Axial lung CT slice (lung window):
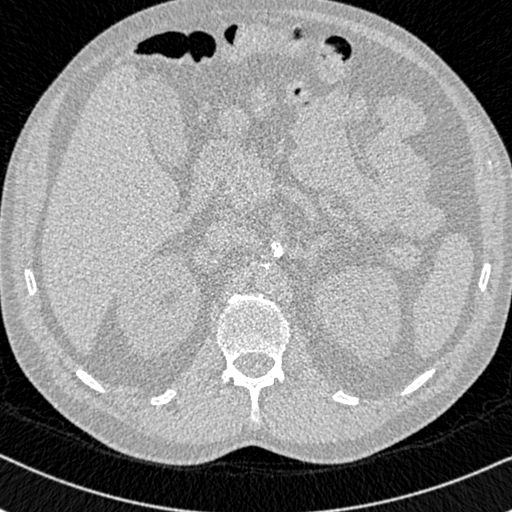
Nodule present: no